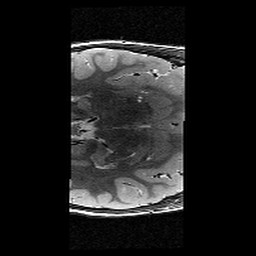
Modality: T2w
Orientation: axial
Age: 11
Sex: female
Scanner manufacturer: siemens
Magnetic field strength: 3 T
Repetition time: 9.23 s
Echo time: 0.067 s